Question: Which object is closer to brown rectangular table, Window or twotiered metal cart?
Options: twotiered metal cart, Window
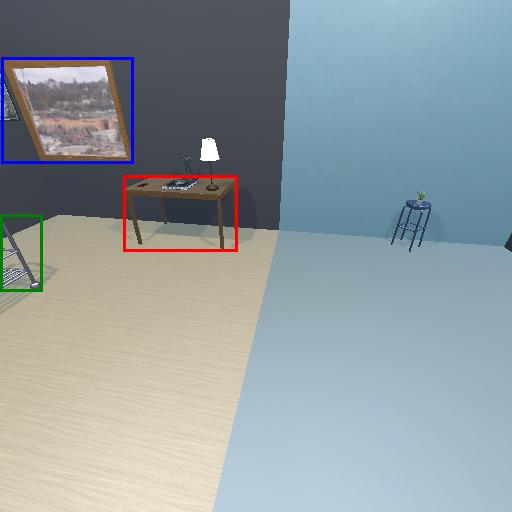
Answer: twotiered metal cart